Field crop: maize
Growth stage: 1
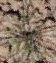
Species: salsola